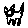
Label: cat